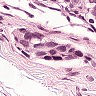
Metastatic tissue present: yes